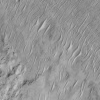
Atmospheric dust classification: not_dusty